RGB frame:
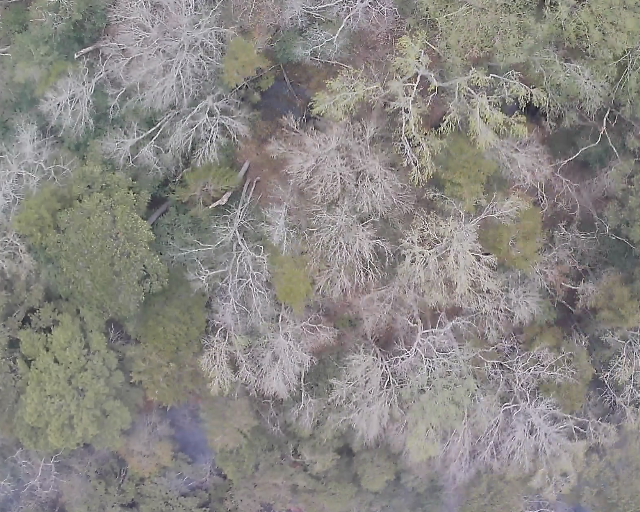
Thermal frame:
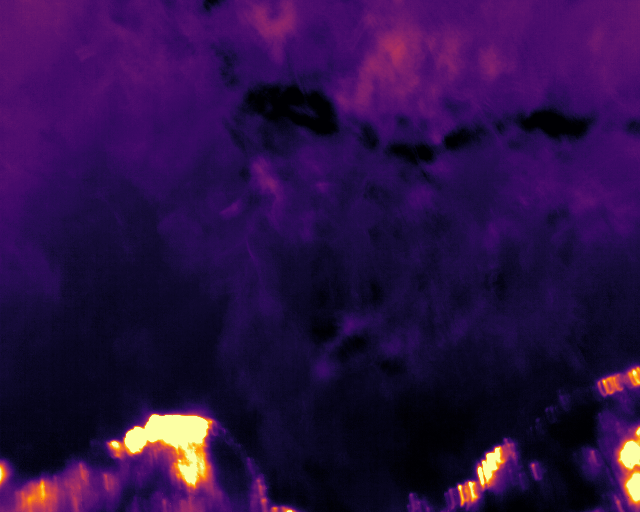
Captured: 2026-02-26 03:10:08
Pixels at or above 80 °C: 1368 (fraction of frame: 0.004175)